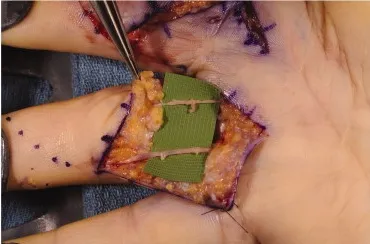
(a,b) Formal sympathectomies were performed on both the radial and ulnar neurovascular bundles with use of the operating microscope.
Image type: medical_photograph (other_medical_photograph)